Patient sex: M
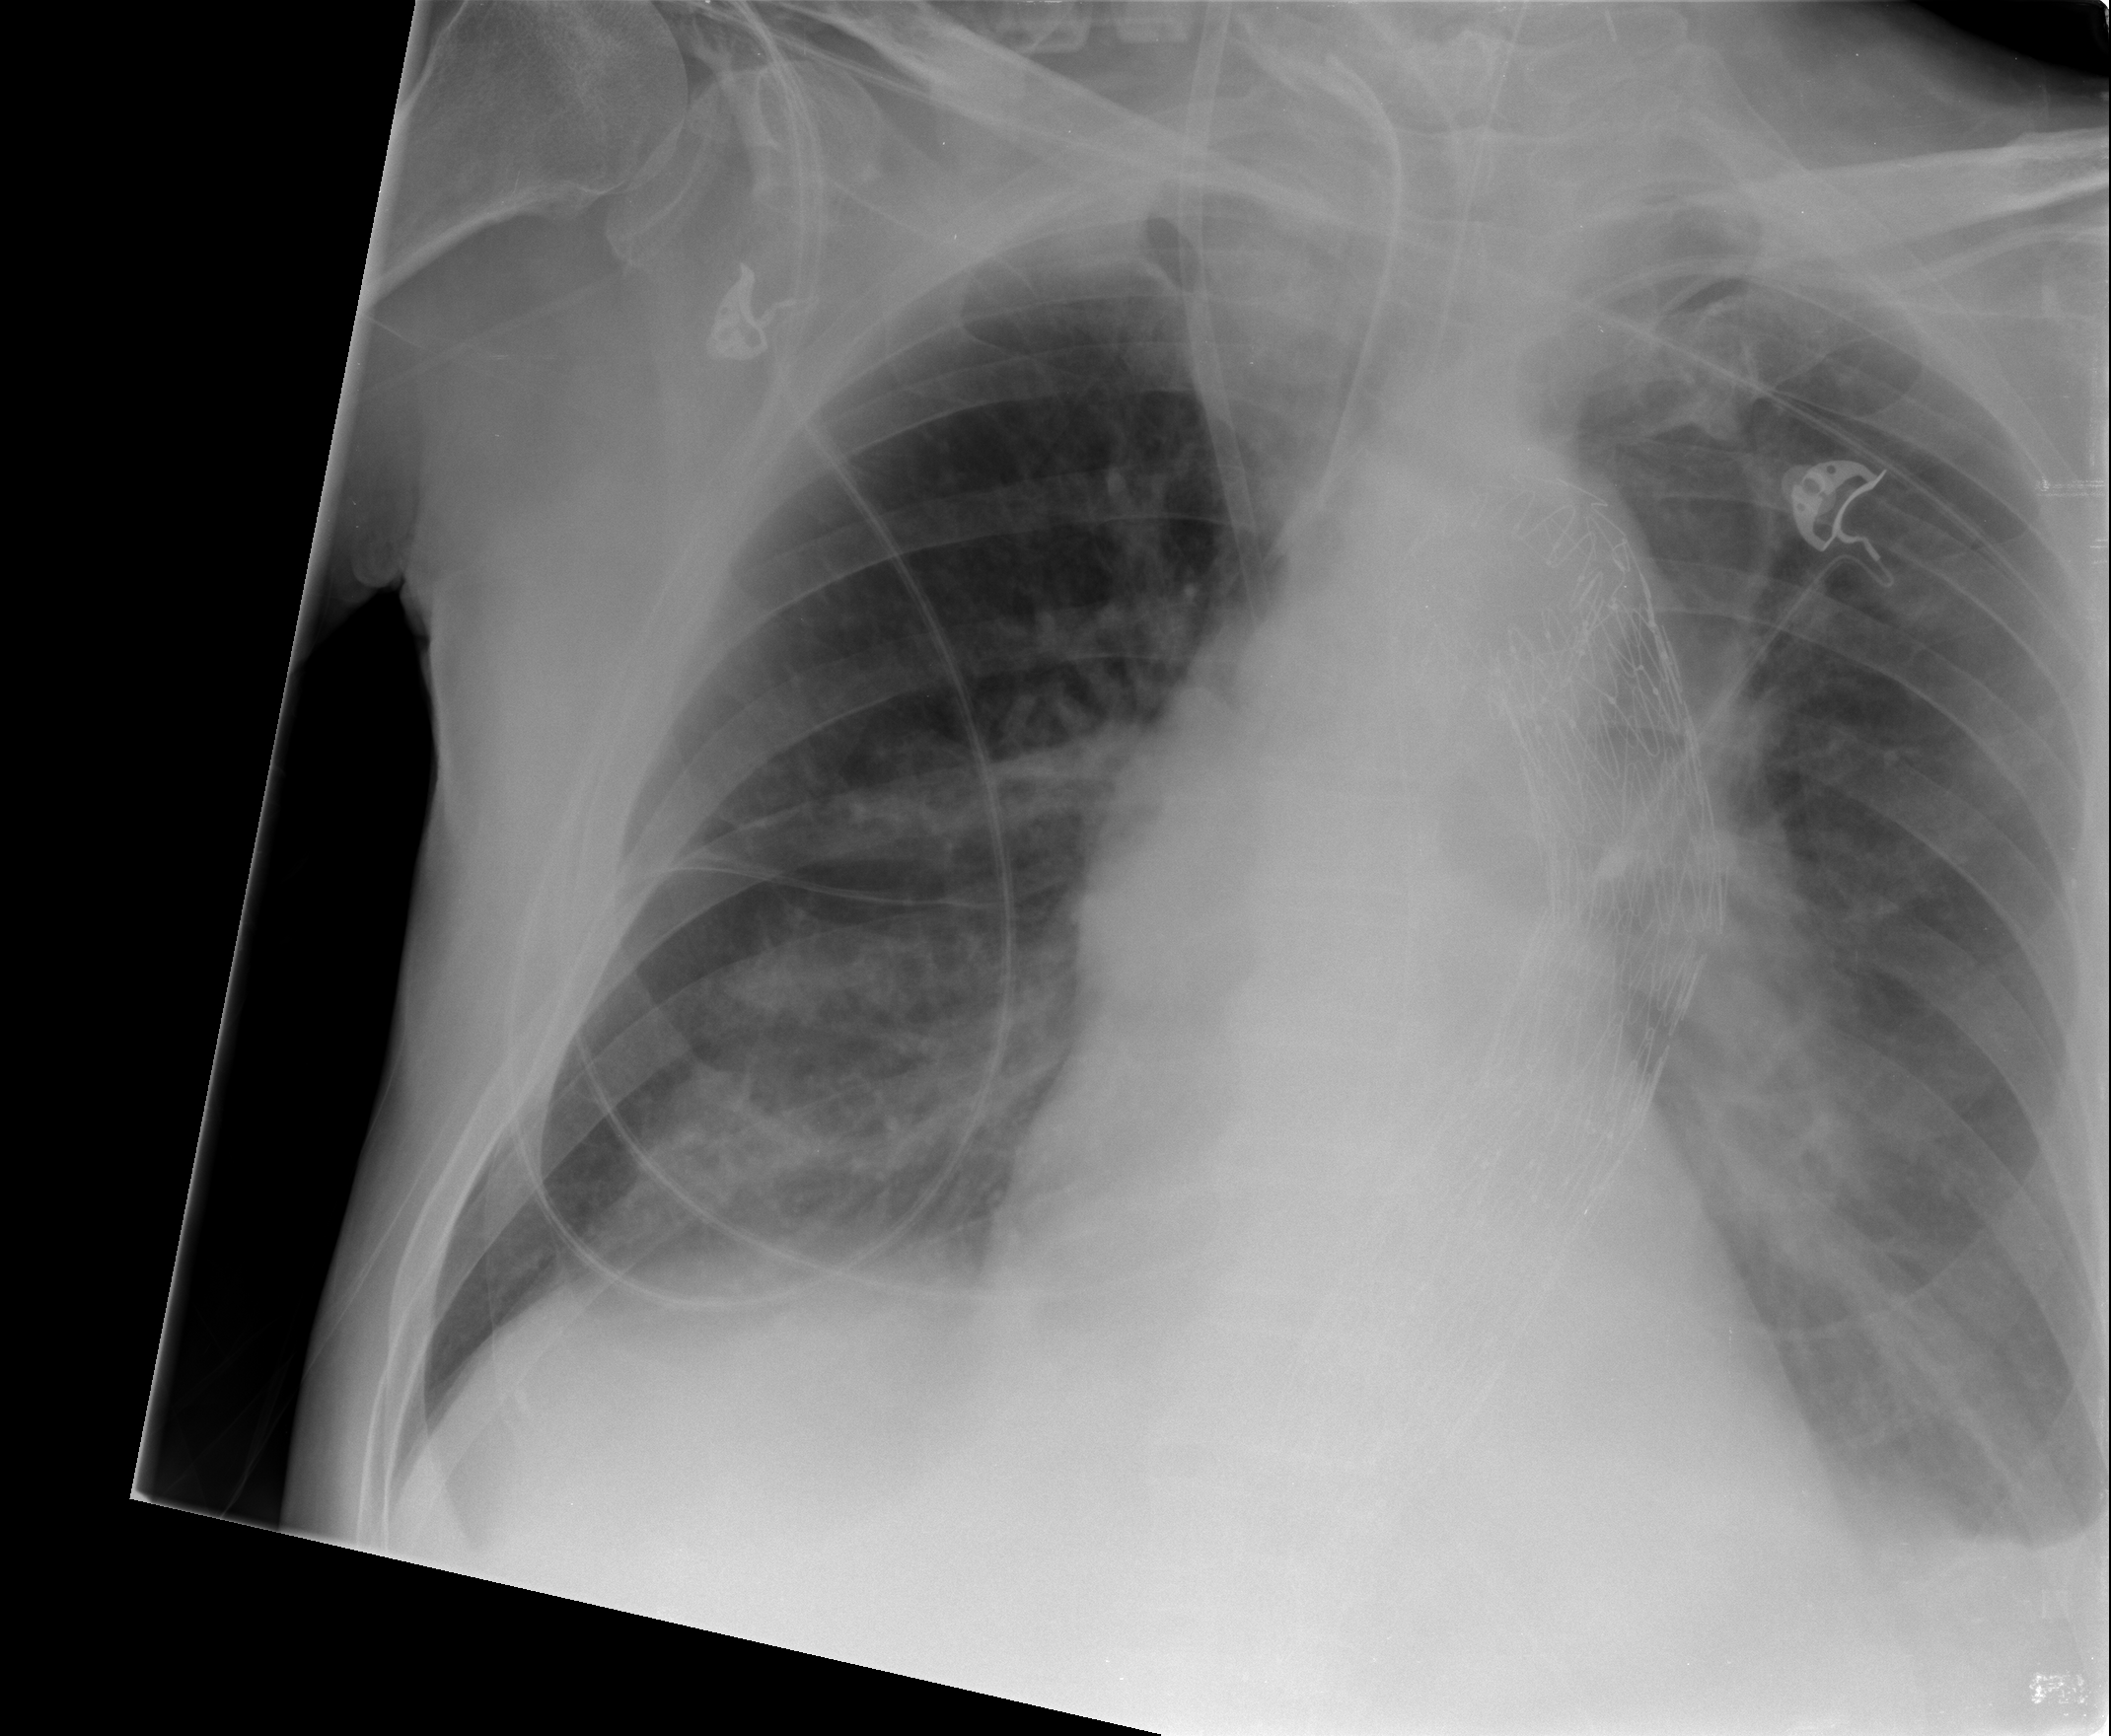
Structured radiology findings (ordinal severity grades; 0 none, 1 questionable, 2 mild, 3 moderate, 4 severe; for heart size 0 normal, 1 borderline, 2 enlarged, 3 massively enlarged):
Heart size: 1
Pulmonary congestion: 2
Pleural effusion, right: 0
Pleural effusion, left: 2
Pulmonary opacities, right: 1
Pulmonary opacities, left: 2
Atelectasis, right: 2
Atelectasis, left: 2